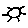
Label: sun